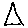
Label: triangle